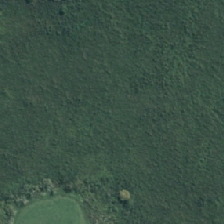
Land cover: herbaceous_freshwater_vege